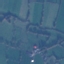
Land use / land cover: Pasture